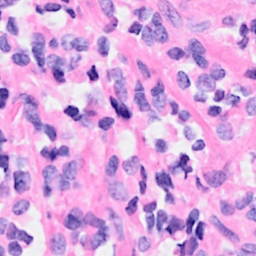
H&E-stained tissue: Breast